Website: home-depot
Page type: newsletter-management
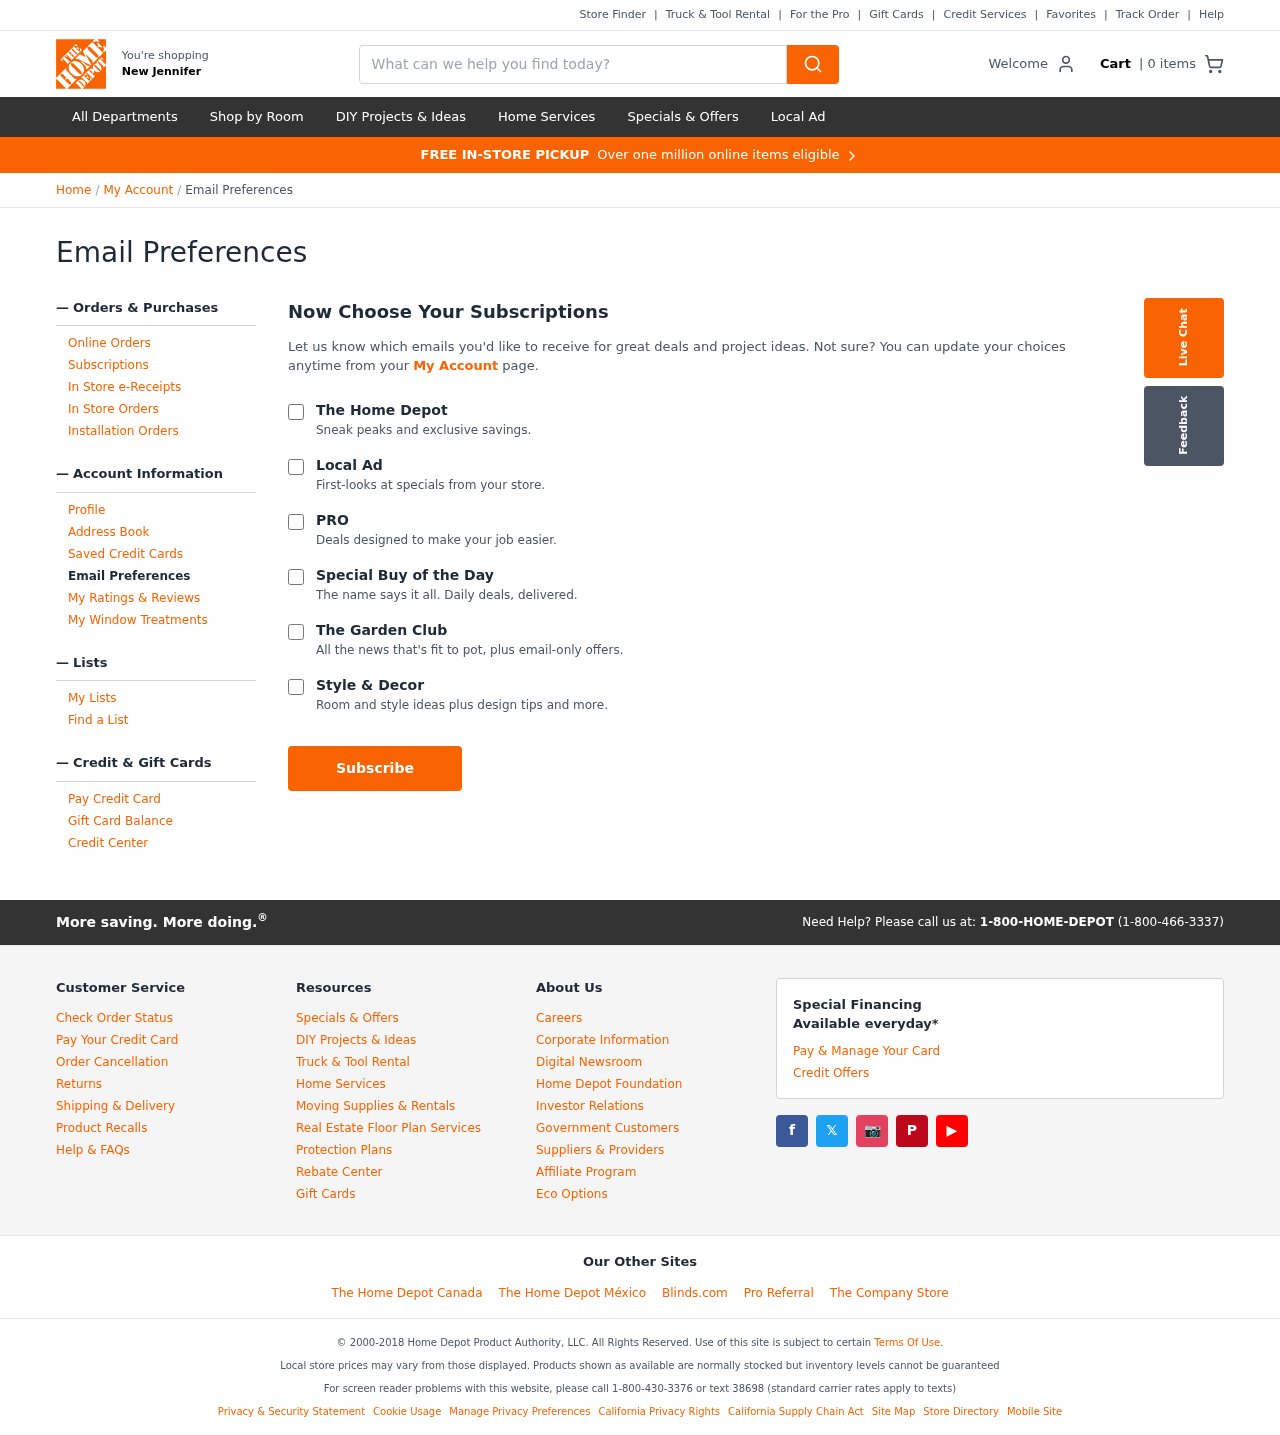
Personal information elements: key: PII_CITY
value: New Jennifer
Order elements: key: ORDER_NUM_ITEMS
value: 0
Search elements: key: HEADER_SEARCH
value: What can we help you find today?